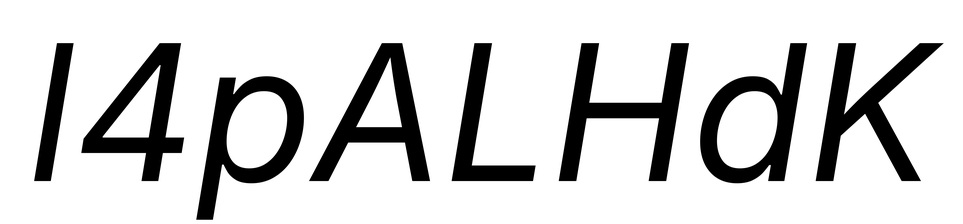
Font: Inter-Italic_Italic